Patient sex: F
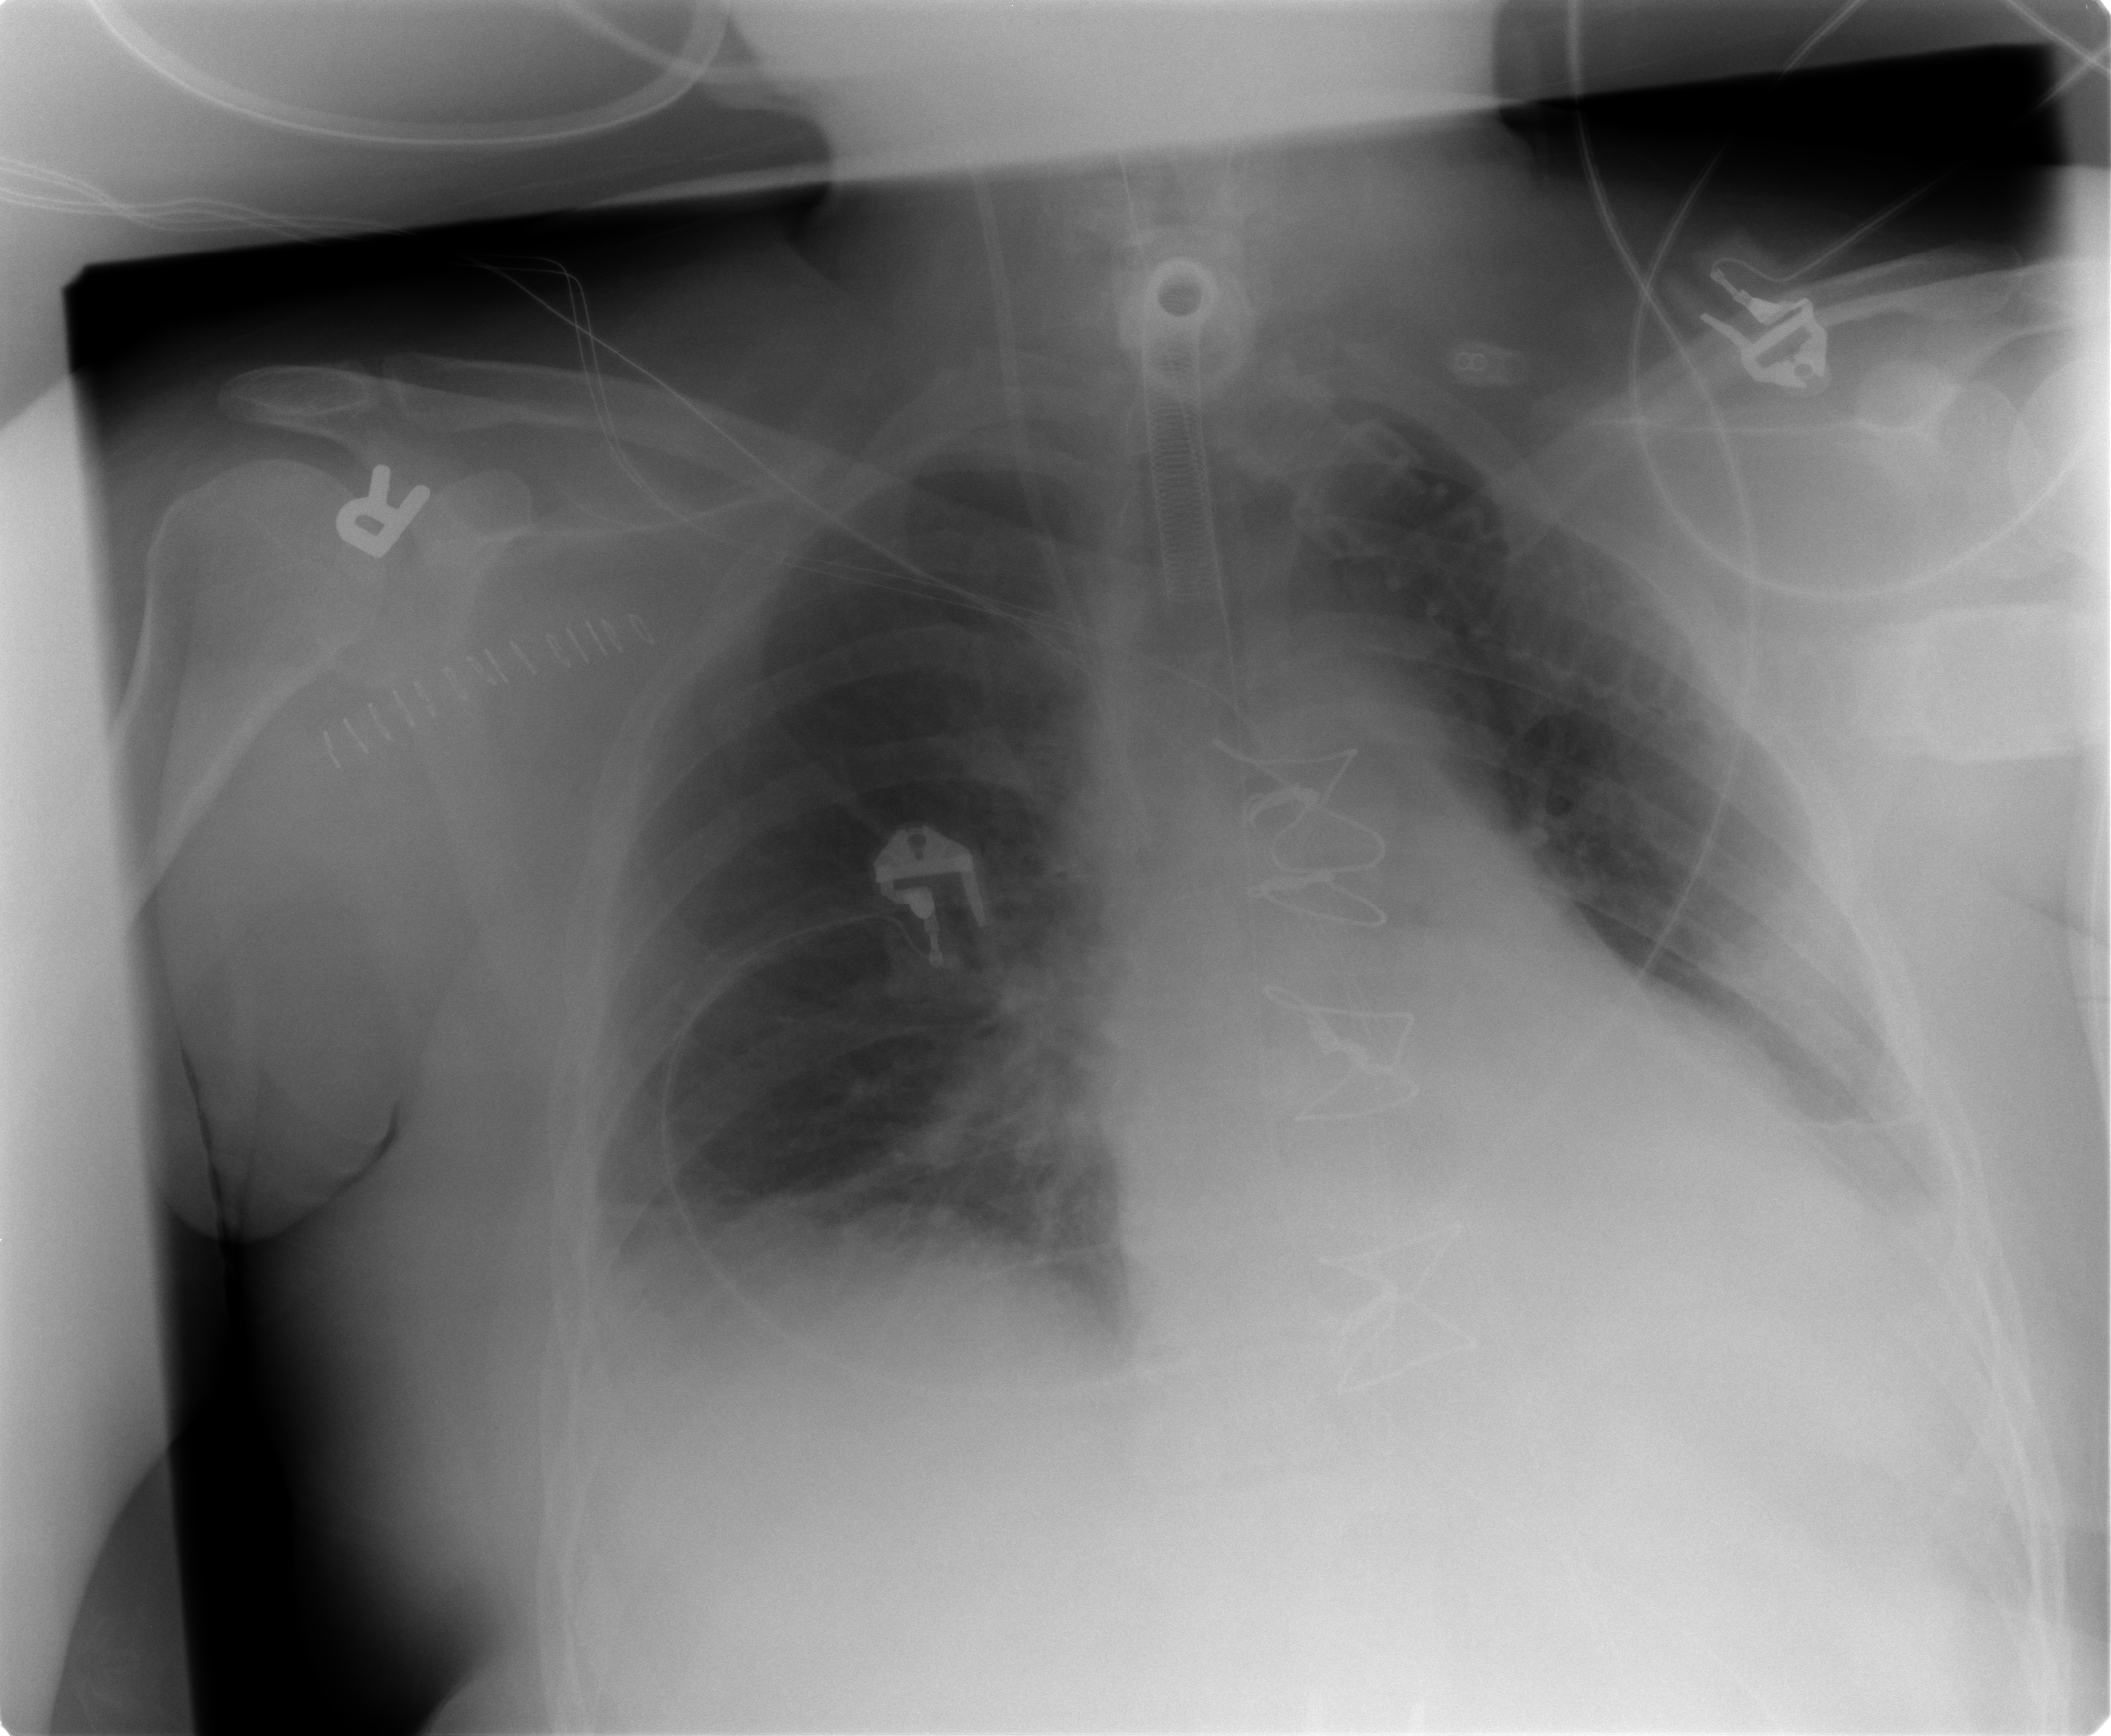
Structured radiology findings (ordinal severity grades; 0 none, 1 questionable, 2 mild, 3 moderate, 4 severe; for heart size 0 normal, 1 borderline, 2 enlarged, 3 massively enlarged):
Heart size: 2
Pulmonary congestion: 2
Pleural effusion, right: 2
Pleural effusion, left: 2
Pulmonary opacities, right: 2
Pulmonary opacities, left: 0
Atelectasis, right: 2
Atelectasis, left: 2